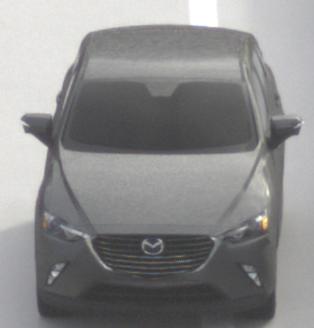
Make: Mazda
Model: CX-3 SKYACTIV-G 120
Detailed model: CX-3 (DK)
Model produced from: 2015/06
Model produced until: 2018/06
Doors: 5
Color: gray
Road condition: dry road
Daytime: morning or afternoon
Contrast: low contrast